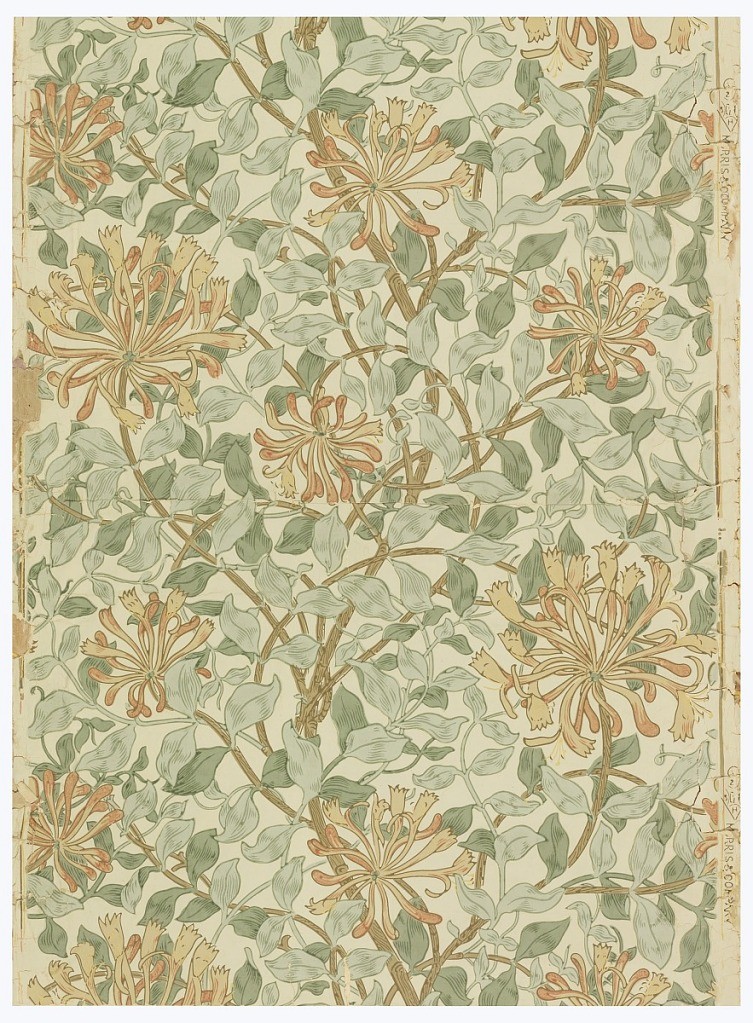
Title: Honeysuckle
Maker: May Morris, British, 1862–1938
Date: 1883
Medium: Block-printed paper
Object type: Sidewall
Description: All-over pattern of meandering honeysuckle flowers and foliage. Printed on off-white ground.